Field crop: maize
Growth stage: 2
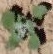
Species: chenopodium